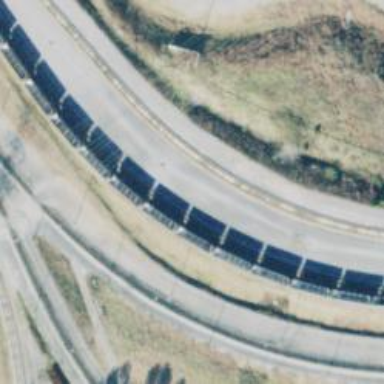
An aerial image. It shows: Rail spur service dedicated to freight transportation with ash cargo.